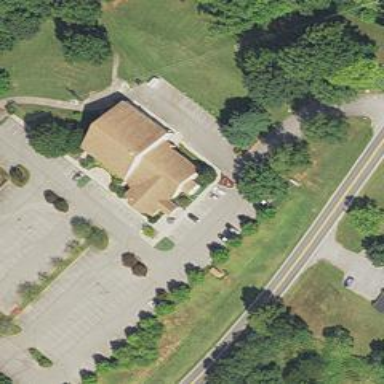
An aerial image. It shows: Building that serves as place of worship.